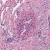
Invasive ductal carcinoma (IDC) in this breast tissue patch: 1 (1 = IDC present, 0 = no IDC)